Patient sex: F
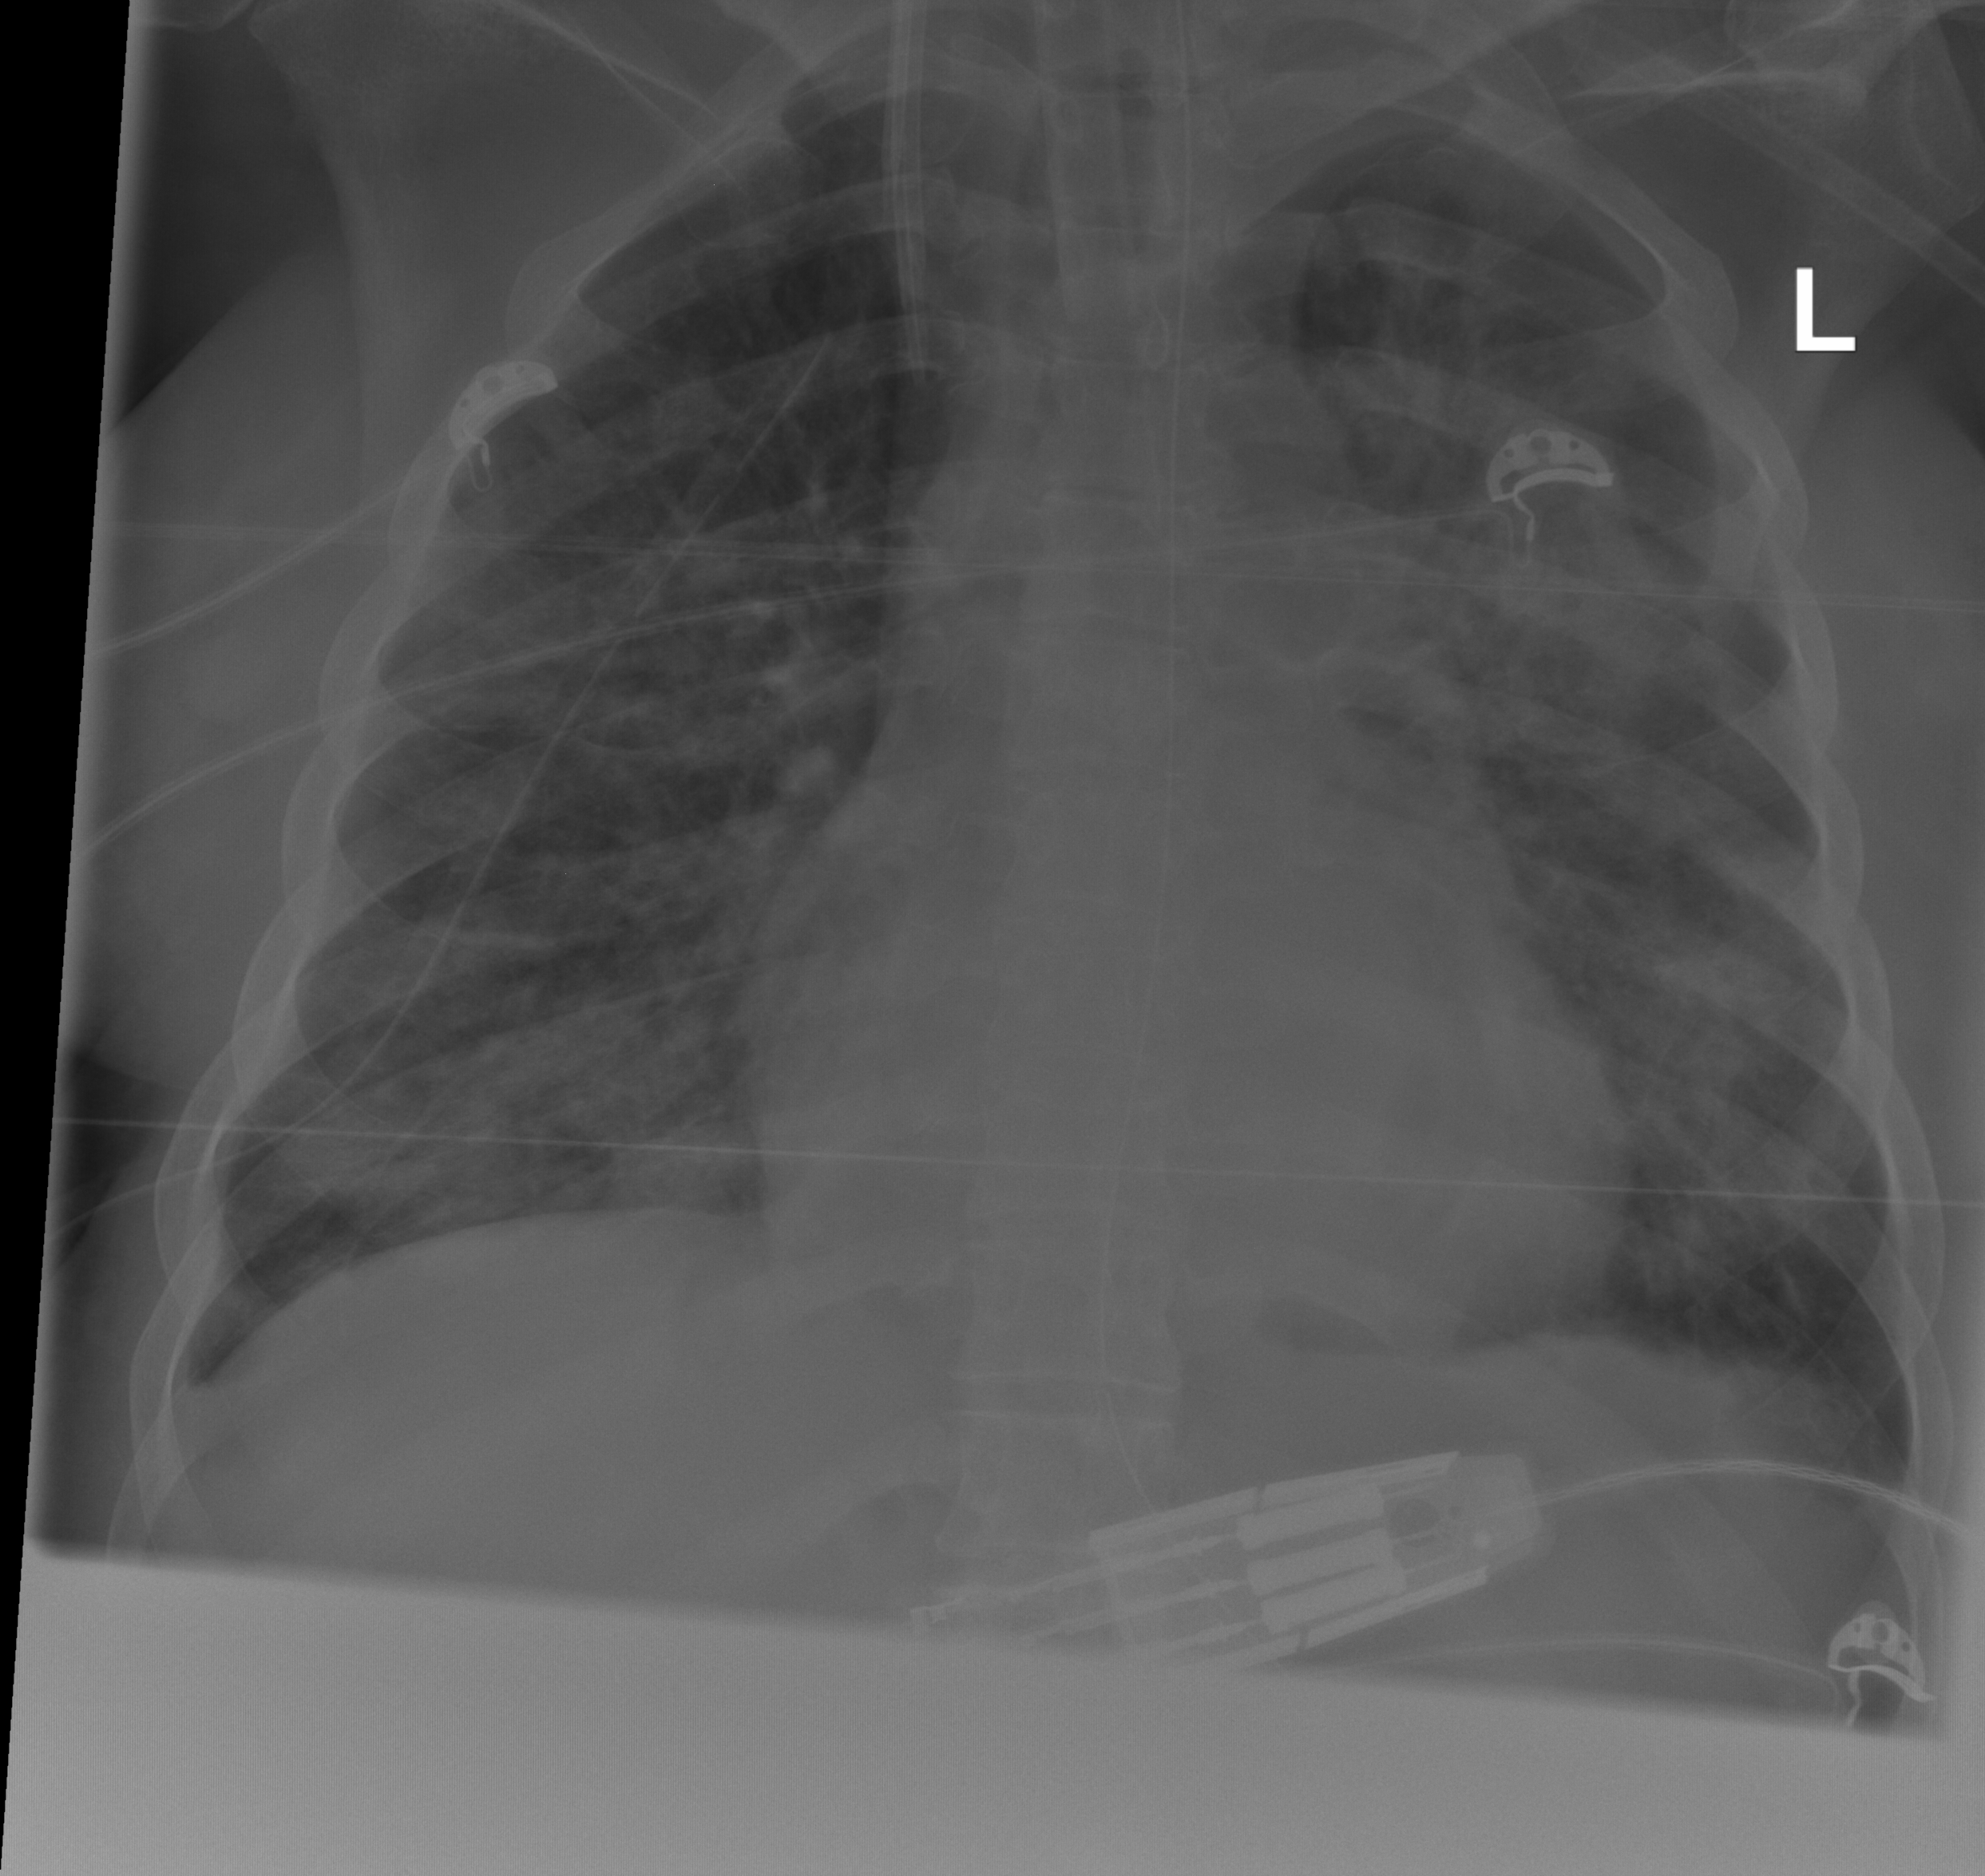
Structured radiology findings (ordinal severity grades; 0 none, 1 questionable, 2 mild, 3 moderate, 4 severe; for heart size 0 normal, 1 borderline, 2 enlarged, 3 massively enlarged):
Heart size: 2
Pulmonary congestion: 2
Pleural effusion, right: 0
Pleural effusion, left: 1
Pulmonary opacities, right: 2
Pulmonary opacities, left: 3
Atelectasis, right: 0
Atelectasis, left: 0